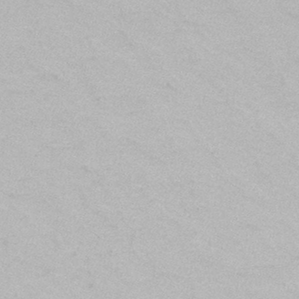
Label: frost